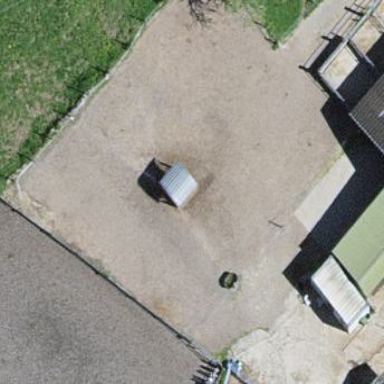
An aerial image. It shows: Farmyard area.